Question: Creating IPAs is no problem on 4.3.1 even though Apple changed the UI flow.
Just "Save for Enterprise or Ad-Hoc Desployment"

XCode 4.3.2 does not have that option, only "Save Build Products" and "Export as XCode Archive"
Has anyone found out how to create an IPA?
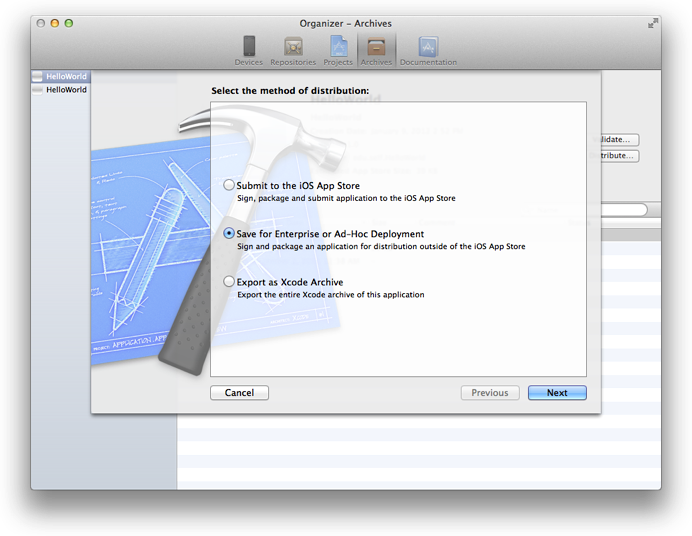
Answer: This was not related to XCode 4.3.2 and resolved by making sure that the current scheme did only archive one target.